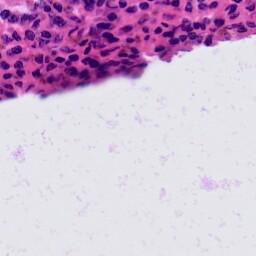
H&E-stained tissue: Skin